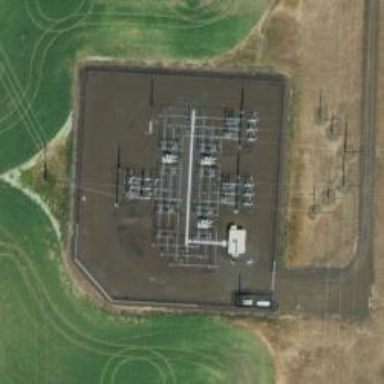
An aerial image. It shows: Switch for power supply.